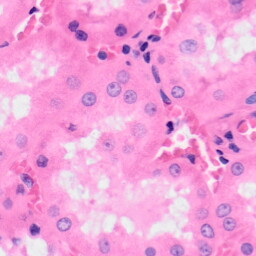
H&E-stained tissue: Kidney